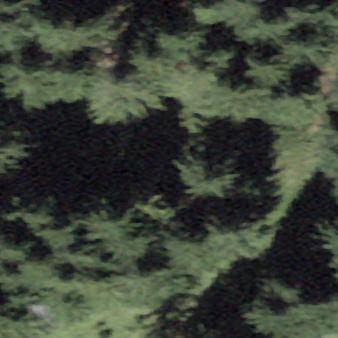
Label: other